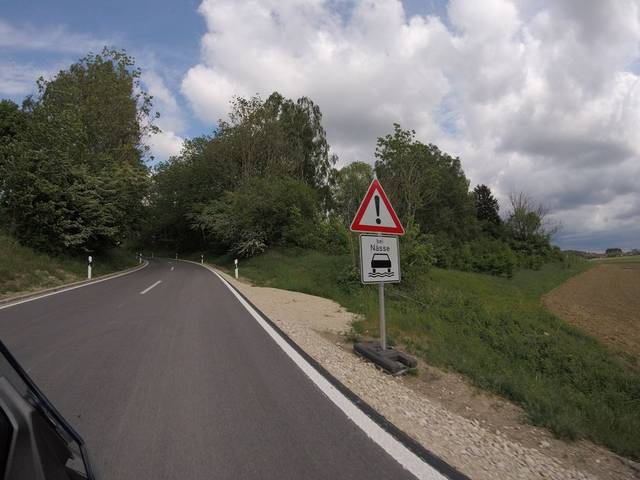
Region: Germany
Coordinates: 47.98, 11.511